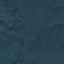
Land use / land cover: Forest